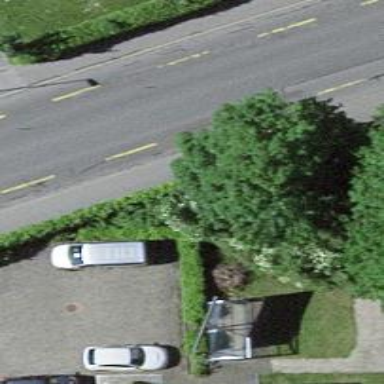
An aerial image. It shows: Hedge acting as barrier.